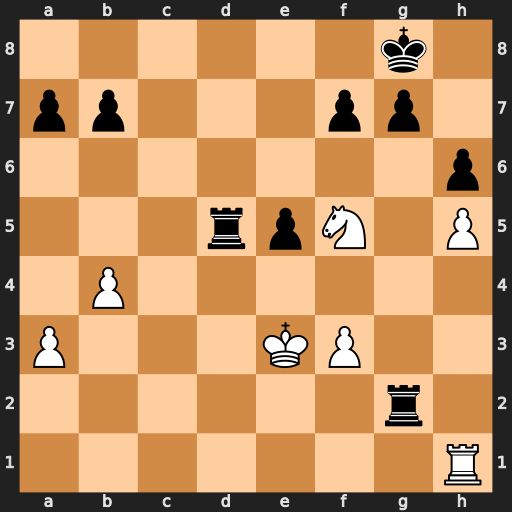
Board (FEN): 6k1/pp3pp1/7p/3rpN1P/1P6/P3KP2/6r1/7R
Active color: w
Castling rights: -
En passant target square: -
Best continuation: Ne7+ Kf8 Nxd5